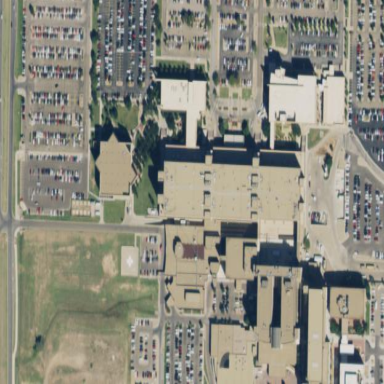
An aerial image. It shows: Hospital providing healthcare services.